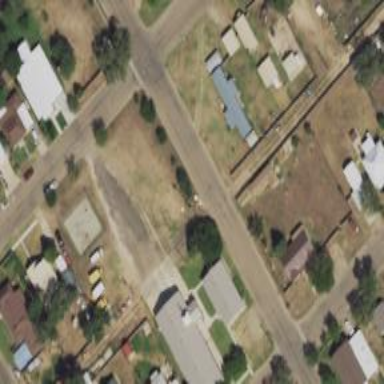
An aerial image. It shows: Alley classified as service road.